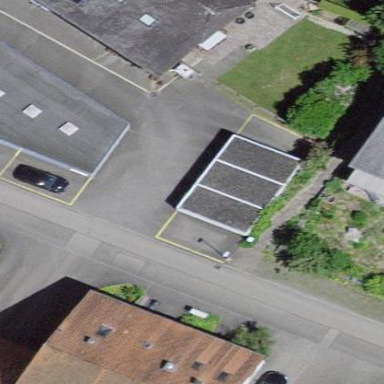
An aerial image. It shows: Garage.